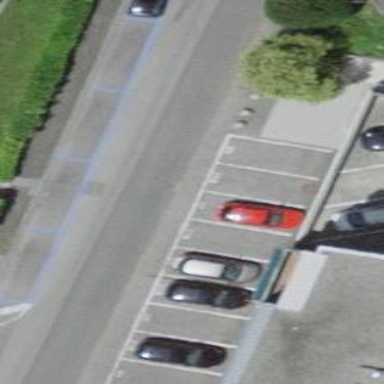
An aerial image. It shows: Parking area with asphalt surface.